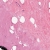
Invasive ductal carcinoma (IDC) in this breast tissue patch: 0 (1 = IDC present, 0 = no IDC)